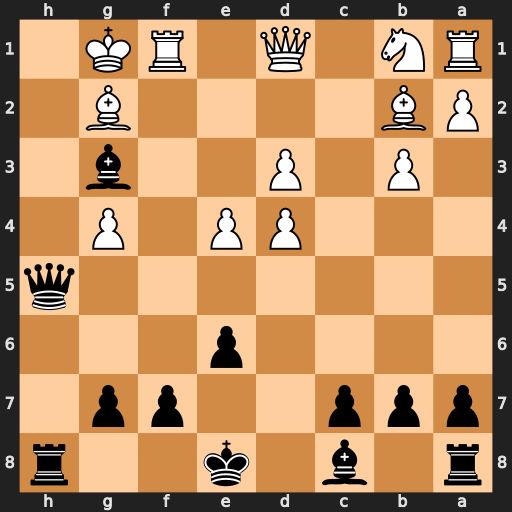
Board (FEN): r1b1k2r/ppp2pp1/4p3/7q/3PP1P1/1P1P2b1/PB4B1/RN1Q1RK1
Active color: b
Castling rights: kq
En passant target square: -
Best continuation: Qh2#